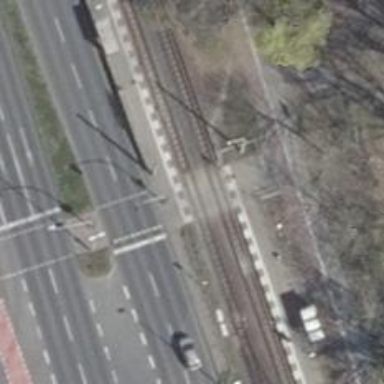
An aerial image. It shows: Tram crossing on the railway.